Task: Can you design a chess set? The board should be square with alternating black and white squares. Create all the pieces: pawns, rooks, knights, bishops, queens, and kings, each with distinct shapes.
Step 483:
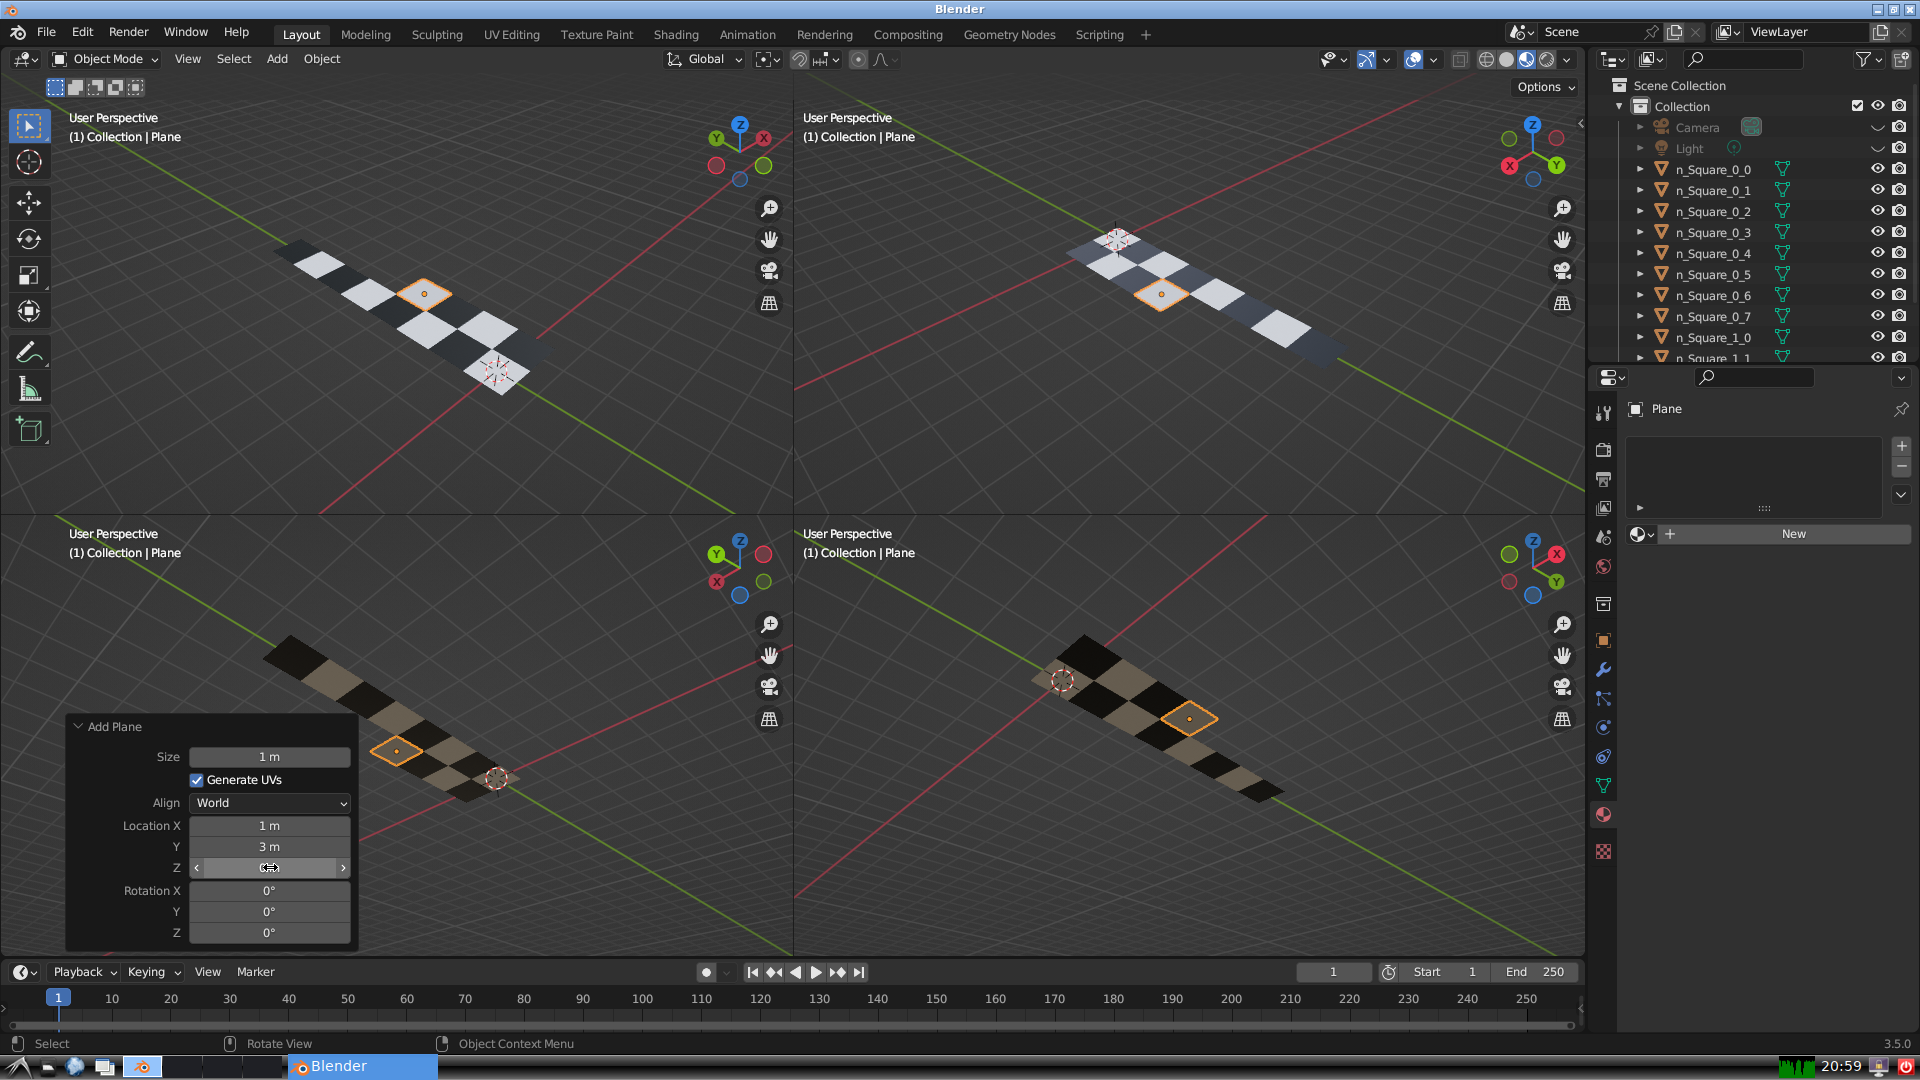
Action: {"mouse_move": [960, 540]}